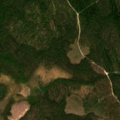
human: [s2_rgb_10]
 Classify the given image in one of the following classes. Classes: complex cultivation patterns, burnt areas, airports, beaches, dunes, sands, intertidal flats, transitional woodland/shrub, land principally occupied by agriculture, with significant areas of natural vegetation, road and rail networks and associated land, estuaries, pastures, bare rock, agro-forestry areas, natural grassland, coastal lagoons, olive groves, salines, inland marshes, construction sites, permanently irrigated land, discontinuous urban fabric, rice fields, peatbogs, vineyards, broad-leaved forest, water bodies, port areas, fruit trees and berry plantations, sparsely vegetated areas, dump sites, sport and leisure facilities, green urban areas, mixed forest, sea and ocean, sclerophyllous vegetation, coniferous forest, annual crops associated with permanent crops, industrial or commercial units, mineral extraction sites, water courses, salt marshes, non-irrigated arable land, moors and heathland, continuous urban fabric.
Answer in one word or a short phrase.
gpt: coniferous forest